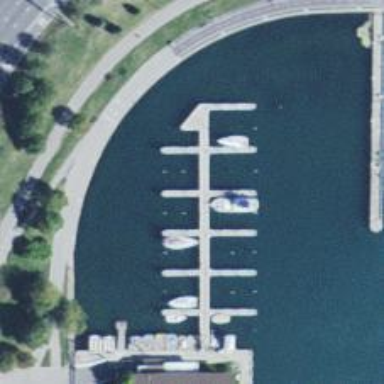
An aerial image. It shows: Man-made pier.